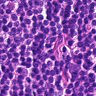
Metastatic tissue present: no